Question: i need to get the camera borders as a vector3 to store it and use it later in the game .
as the image show you , i need to get this positions , so whatever camera move anywhere , i can determine the borders of my game.

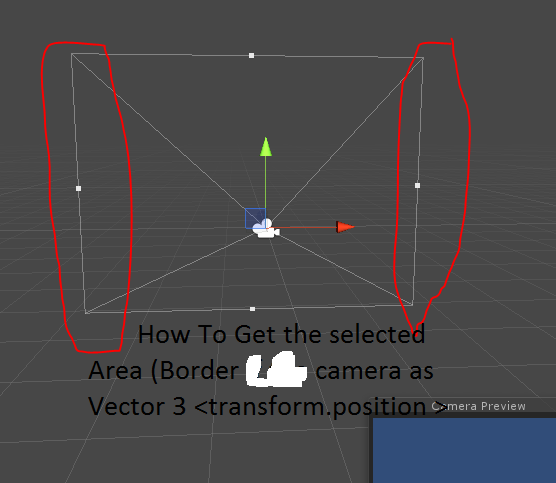
Answer: you can use Camera.ScreenPointToRay(Vector3 pixelPosition) to get a given ray from the camera that crosses a given pixel coordinate (z position is ignored), than if you multiply by distance (your end plane distance?) you'll get coortinates of your points